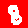
Digit: 8